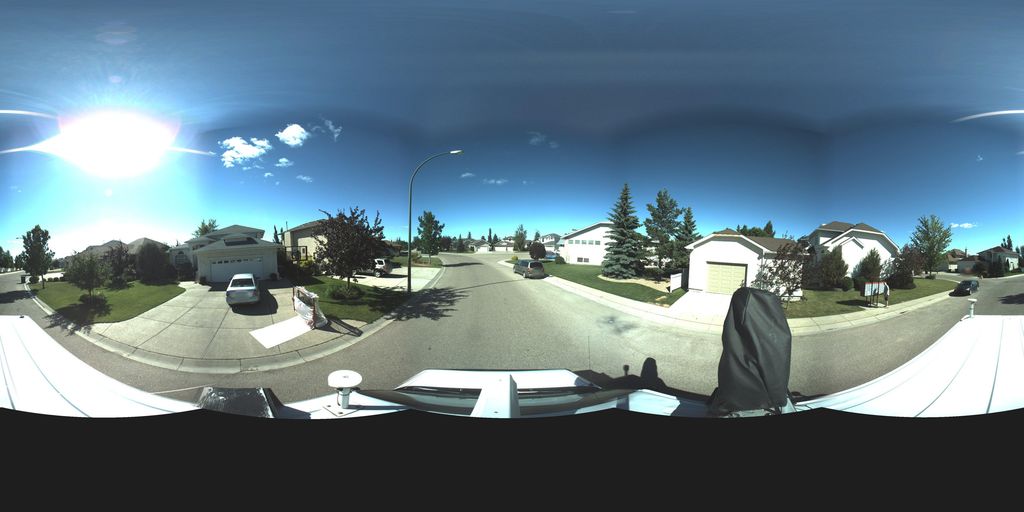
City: saskatoon